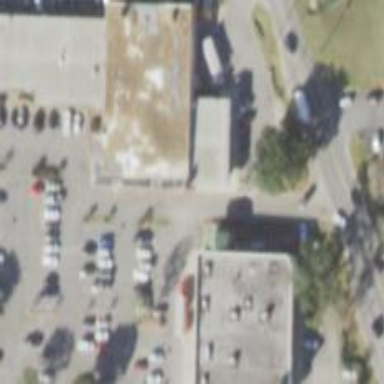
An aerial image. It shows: Parking space.